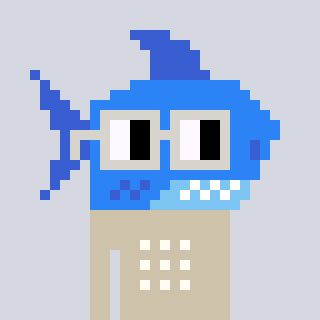
a pixel art character with square light gray glasses, a shark-shaped head and a bege-colored body on a cool background